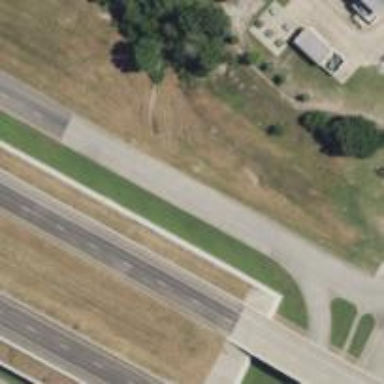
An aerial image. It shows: Trunk link highway.